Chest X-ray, PA view. Patient: 69 years old, sex F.
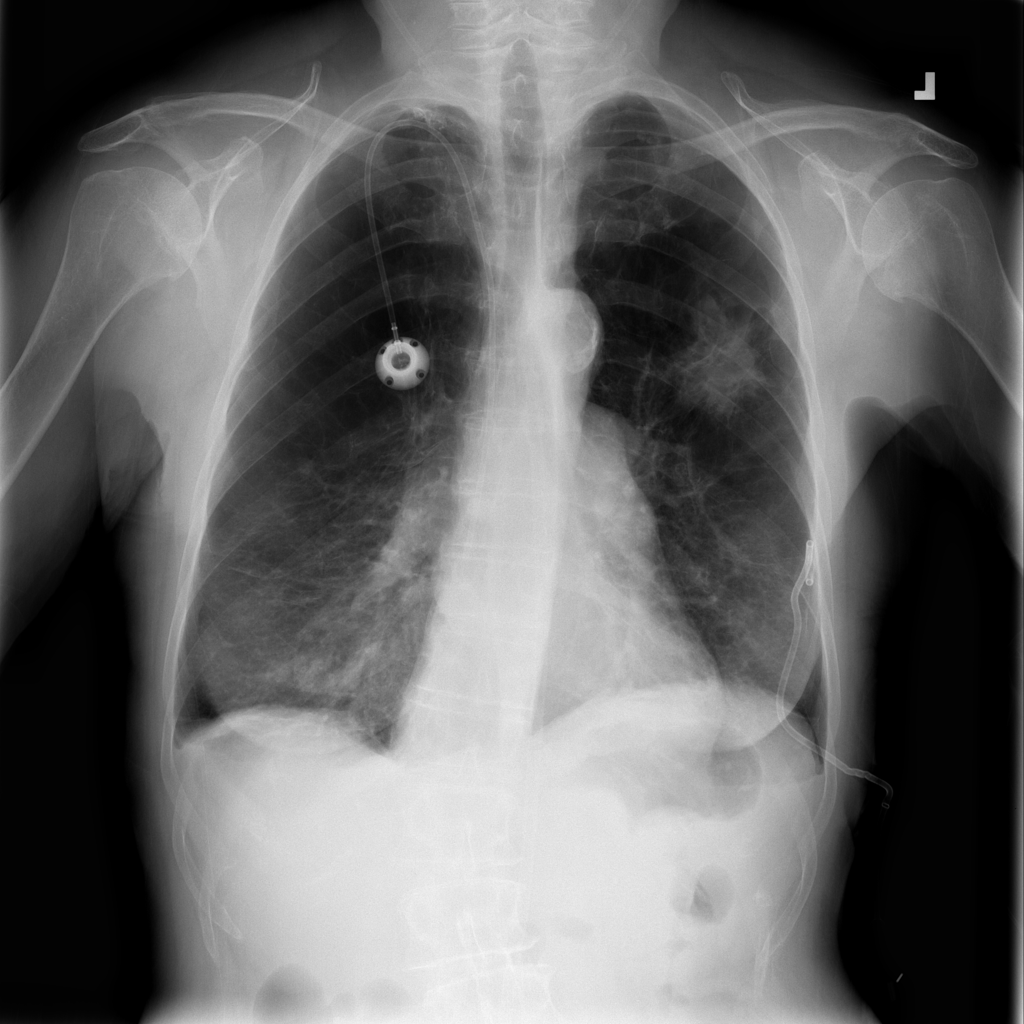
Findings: Mass, Pneumothorax